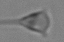
Label: Asterionellopsis_glacialis